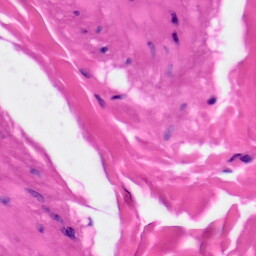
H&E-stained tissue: Skin